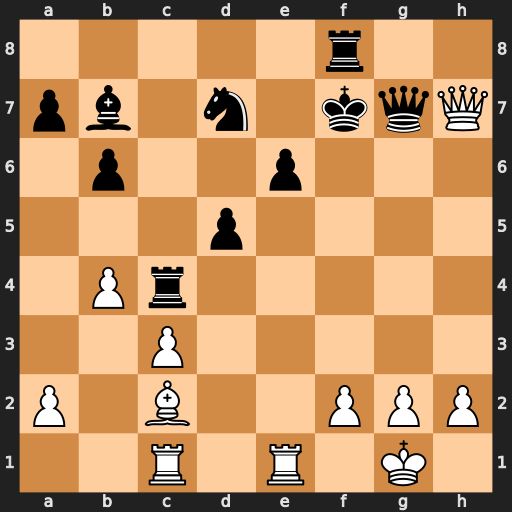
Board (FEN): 5r2/pb1n1kqQ/1p2p3/3p4/1Pr5/2P5/P1B2PPP/2R1R1K1
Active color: w
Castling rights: -
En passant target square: -
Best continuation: Bg6+ Kf6 Rxe6+ Kxe6 Qxg7